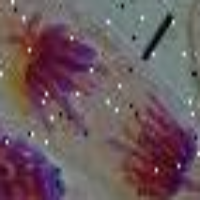
Label: anaphase